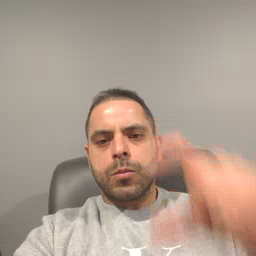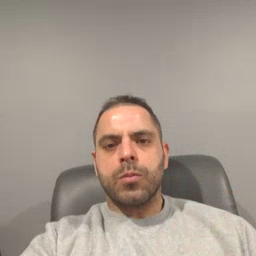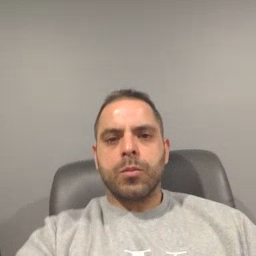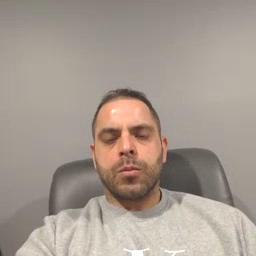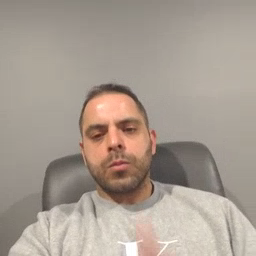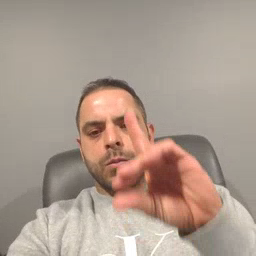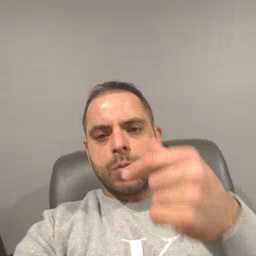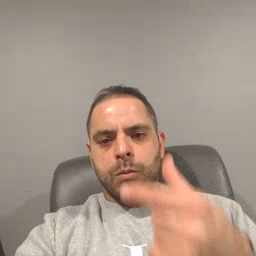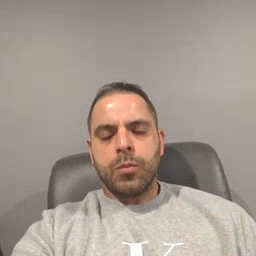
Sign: dog